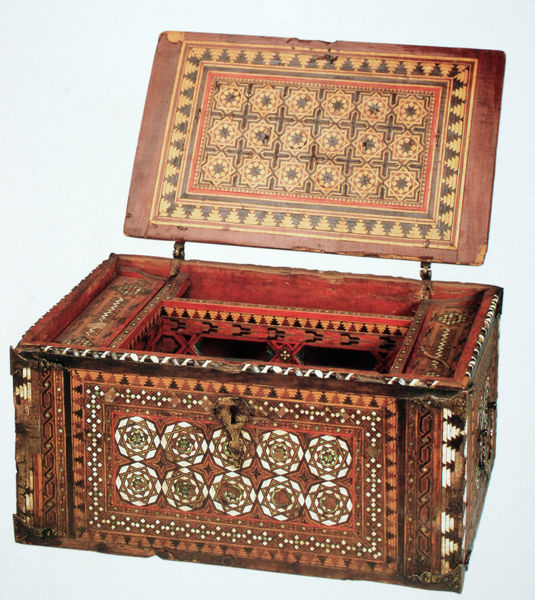
Titel: Schreibkasten, Granada
Standort: Madrid
Institution: Museo Arqueológico Nacional
Schlagwörter: weiß, grün, blume, blumen, braun, bunt, holz, schmuck, schwarz, rot, schloss, fächer, muster, ornament, alt, band, rahmen, stein, formen, rand, ornamente, verzierung, foto, fotografie, truhe, deckel, offen, orient, sterne, angel, kiste, schachtel, tanne, mosaik, einlegearbeit, intarsie, intarsien, schnitzerei, kasten, oranmente, ornamental, fries, zacken, scharniere, braum, scharnier, pinien, schatulle, teuer, email, schrein, geometrie, kästchen, antiquität, schlüsselloch, box, fires, oranment, einsatz, schmuckstück, emaille, schatztruhe, true, einlagearbeit